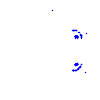
Particle: pion